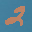
Label: 2